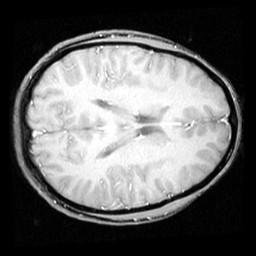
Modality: inplaneT1
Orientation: axial
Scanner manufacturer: ge
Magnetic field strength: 3 T
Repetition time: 0.2 s
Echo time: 0.0036 s